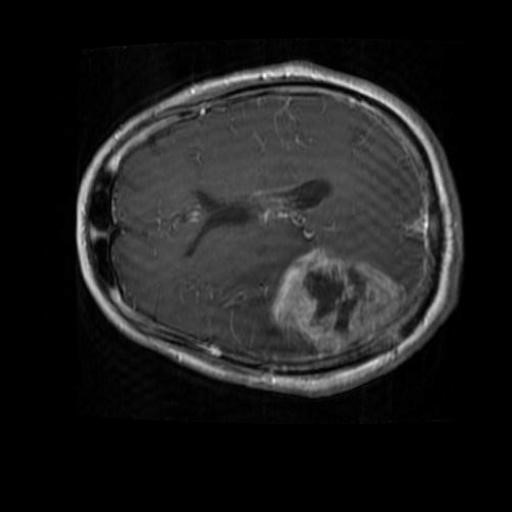
Label: brain_glioma